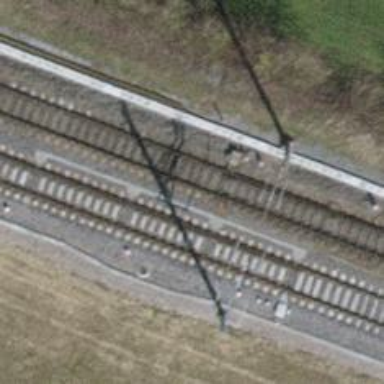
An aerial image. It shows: Railway switch.